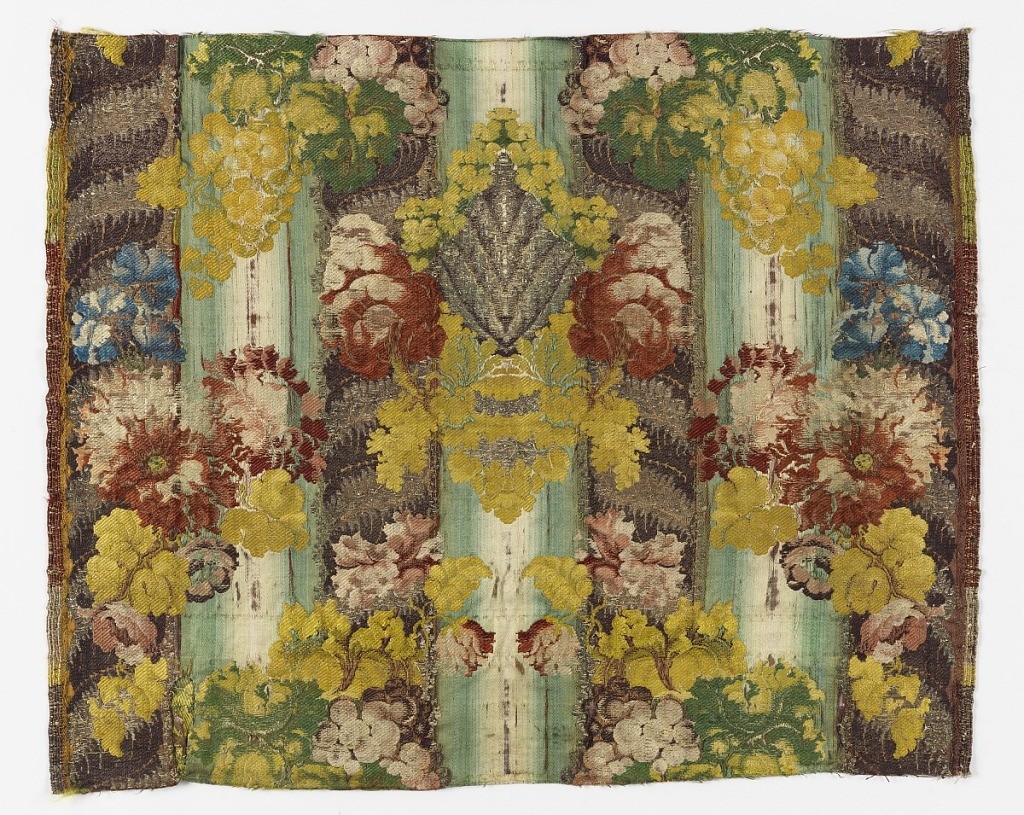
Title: Fragments
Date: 18th century
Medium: silk, cotton, metallic yarns Technique: plain weave with discontinuous supplementary weft patterning (brocaded)
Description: Woven textile fragments in symmetrical large-scale design of central palmette flanked by columns encircled by acanthus leaves, flowers, foliage, and bunches of grapes brocaded in multicolored silks and silver metallic thread.